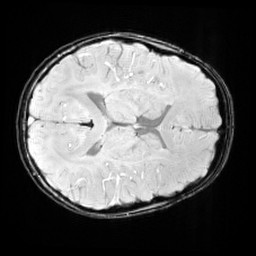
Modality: SWI
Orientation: axial
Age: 12
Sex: female
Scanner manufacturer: siemens
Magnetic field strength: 3 T
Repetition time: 0.027 s
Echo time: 0.02 s